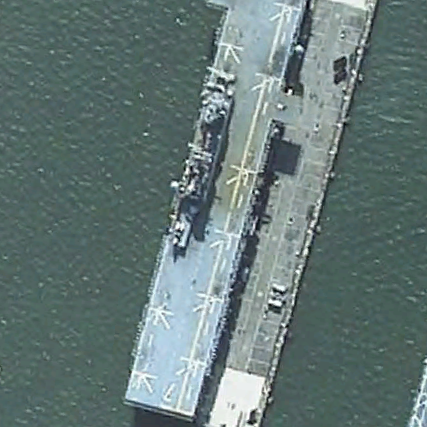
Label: assault